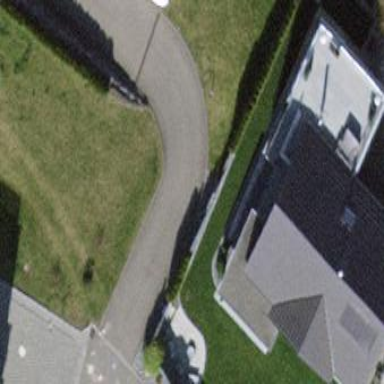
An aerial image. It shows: Detached building.